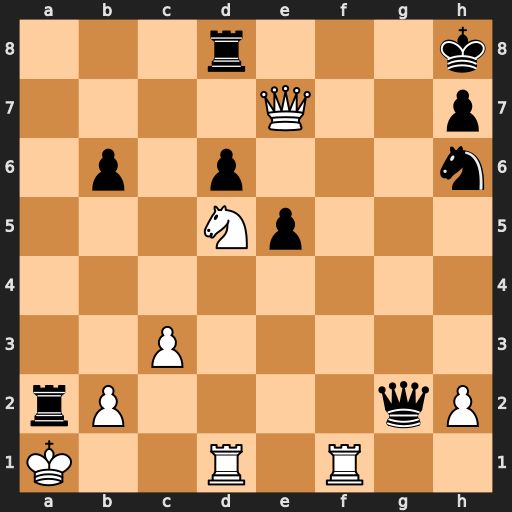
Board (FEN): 3r3k/4Q2p/1p1p3n/3Np3/8/2P5/rP4qP/K2R1R2
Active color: w
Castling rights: -
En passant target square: -
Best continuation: Kxa2 Ra8+ Kb3